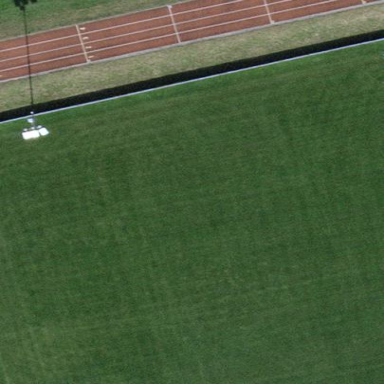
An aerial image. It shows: Soccer pitch for outdoor sports and leisure activities.